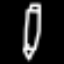
Label: pencil